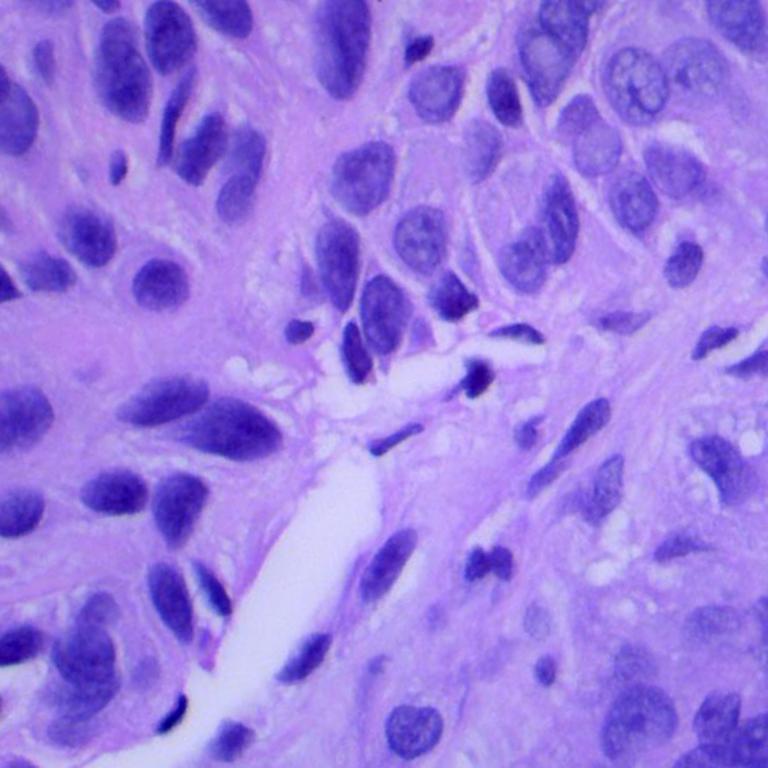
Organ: lung
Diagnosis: squamous carcinomas